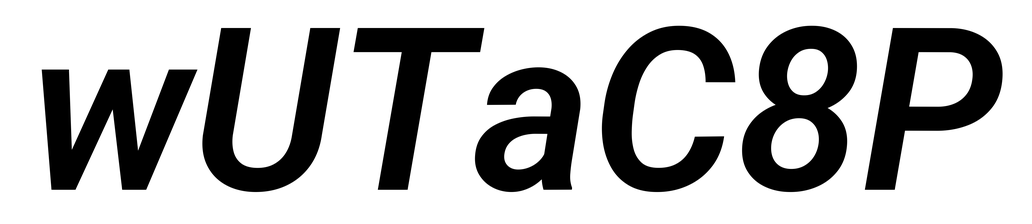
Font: Roboto-Italic_SemiBold_Italic